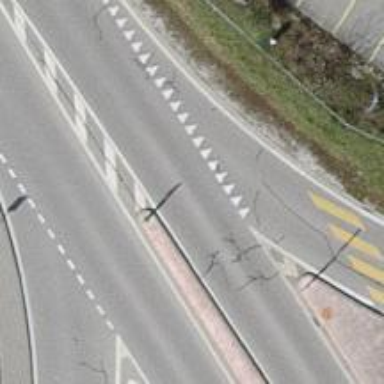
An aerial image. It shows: Road with "give way" sign.